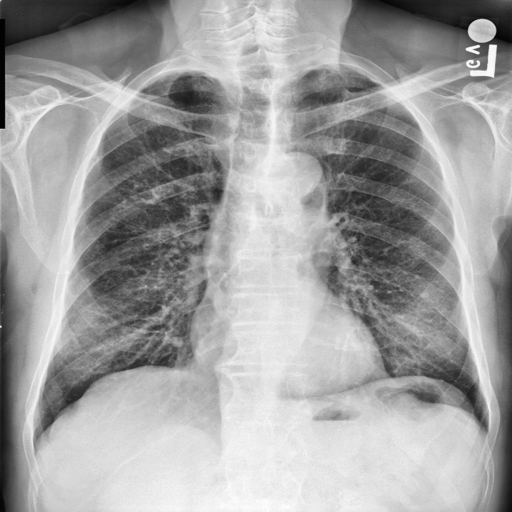
Finding: NORMAL